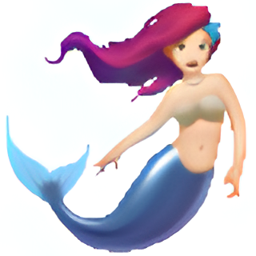
Name: merwoman light skin tone
Emoji: 🧜🏻‍♀️
Group: People & Body
Sub-group: person-fantasy